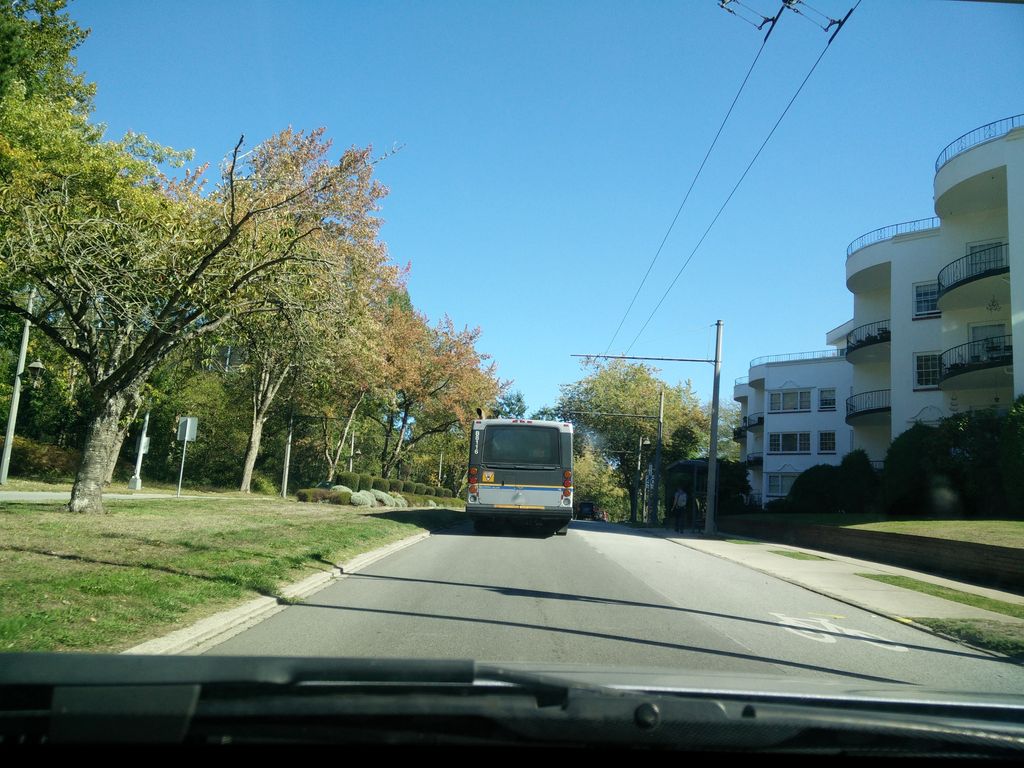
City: vancouver